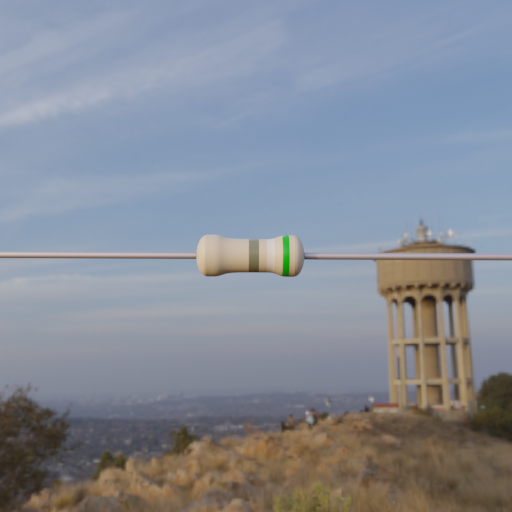
Resistor colour bands (in order): gray, white, green